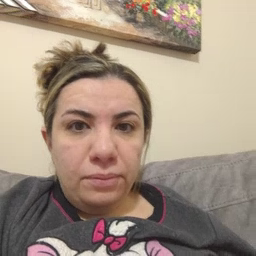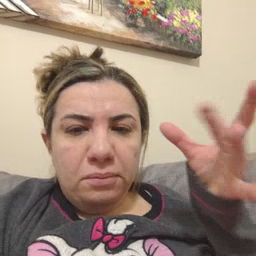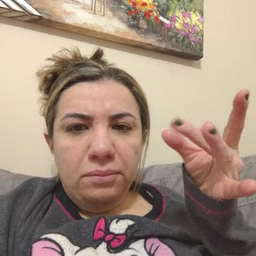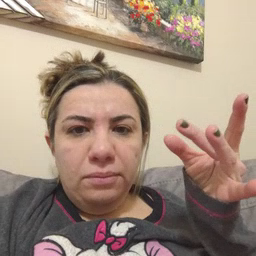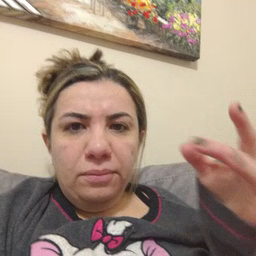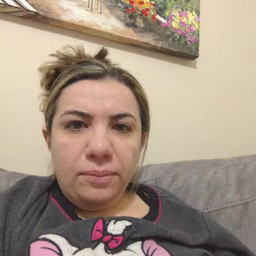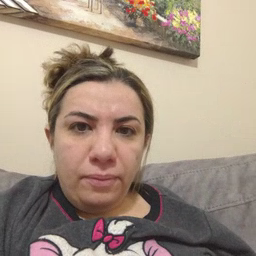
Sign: sticky